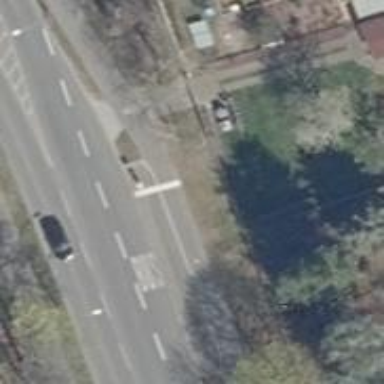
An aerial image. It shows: Footway.